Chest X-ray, PA view. Patient: 36 years old, sex M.
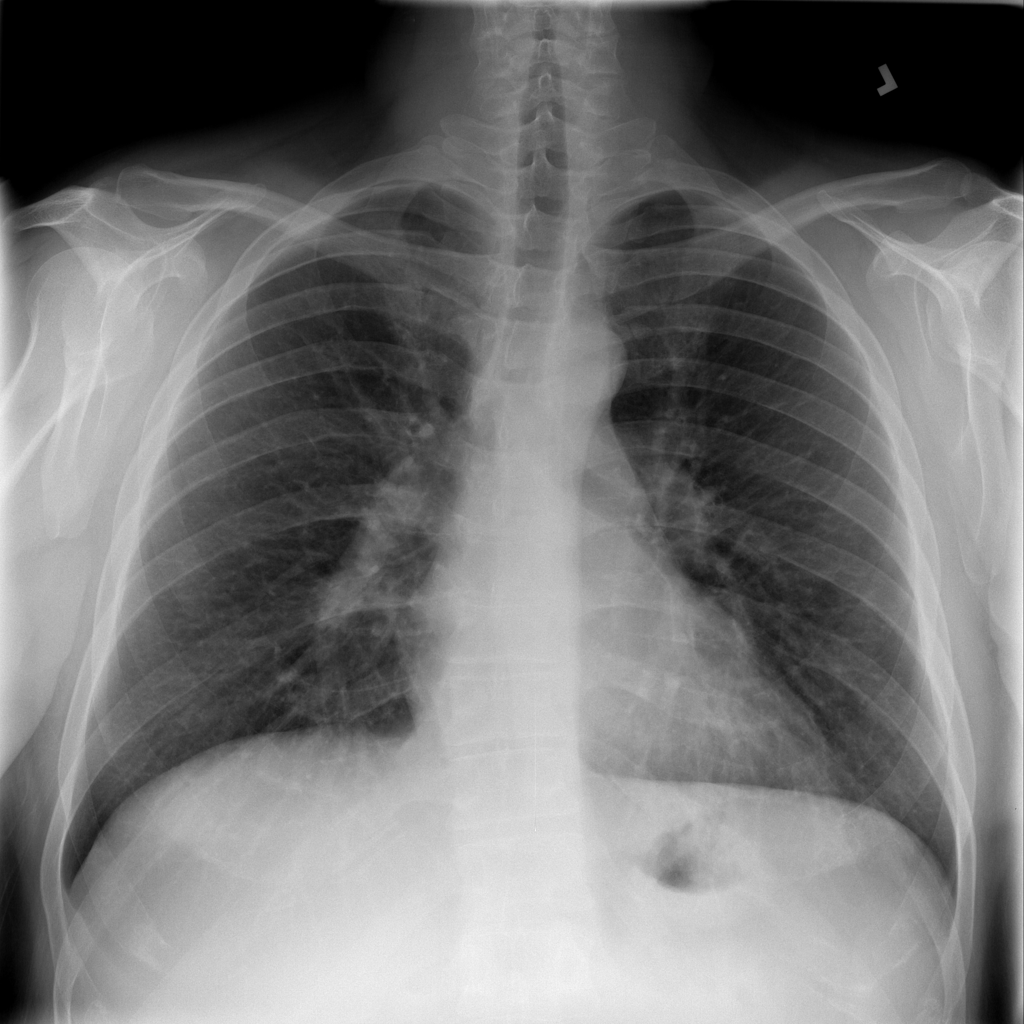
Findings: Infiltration